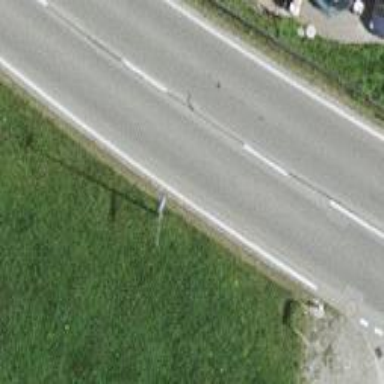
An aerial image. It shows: Primary highway.